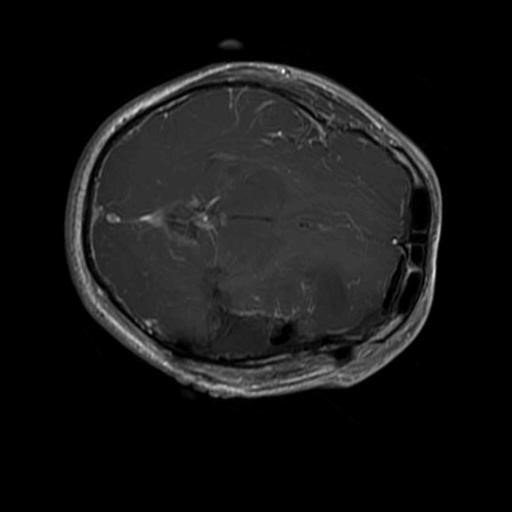
Label: brain_glioma